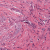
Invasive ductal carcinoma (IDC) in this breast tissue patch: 1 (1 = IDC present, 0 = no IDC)